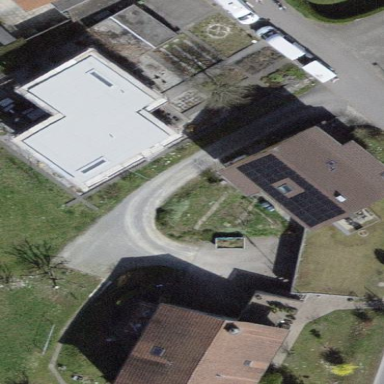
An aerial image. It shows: Residential building.